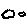
Label: cloud